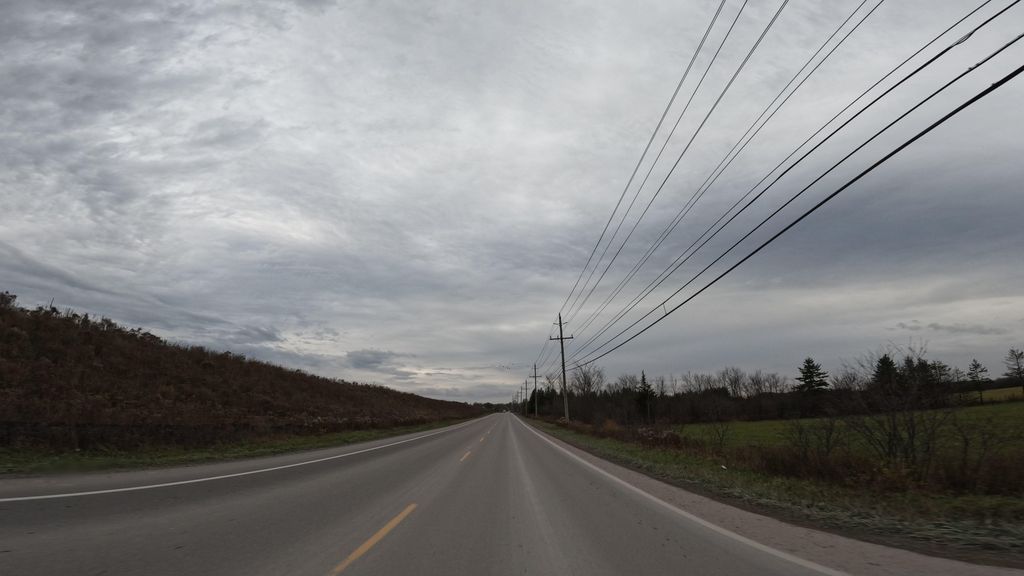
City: hamilton